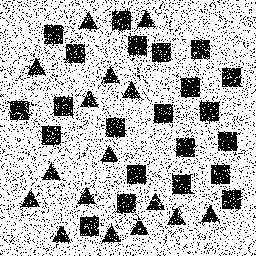
Squares: 22
Triangles: 16
Stars: 0
Total shapes: 38